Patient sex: M
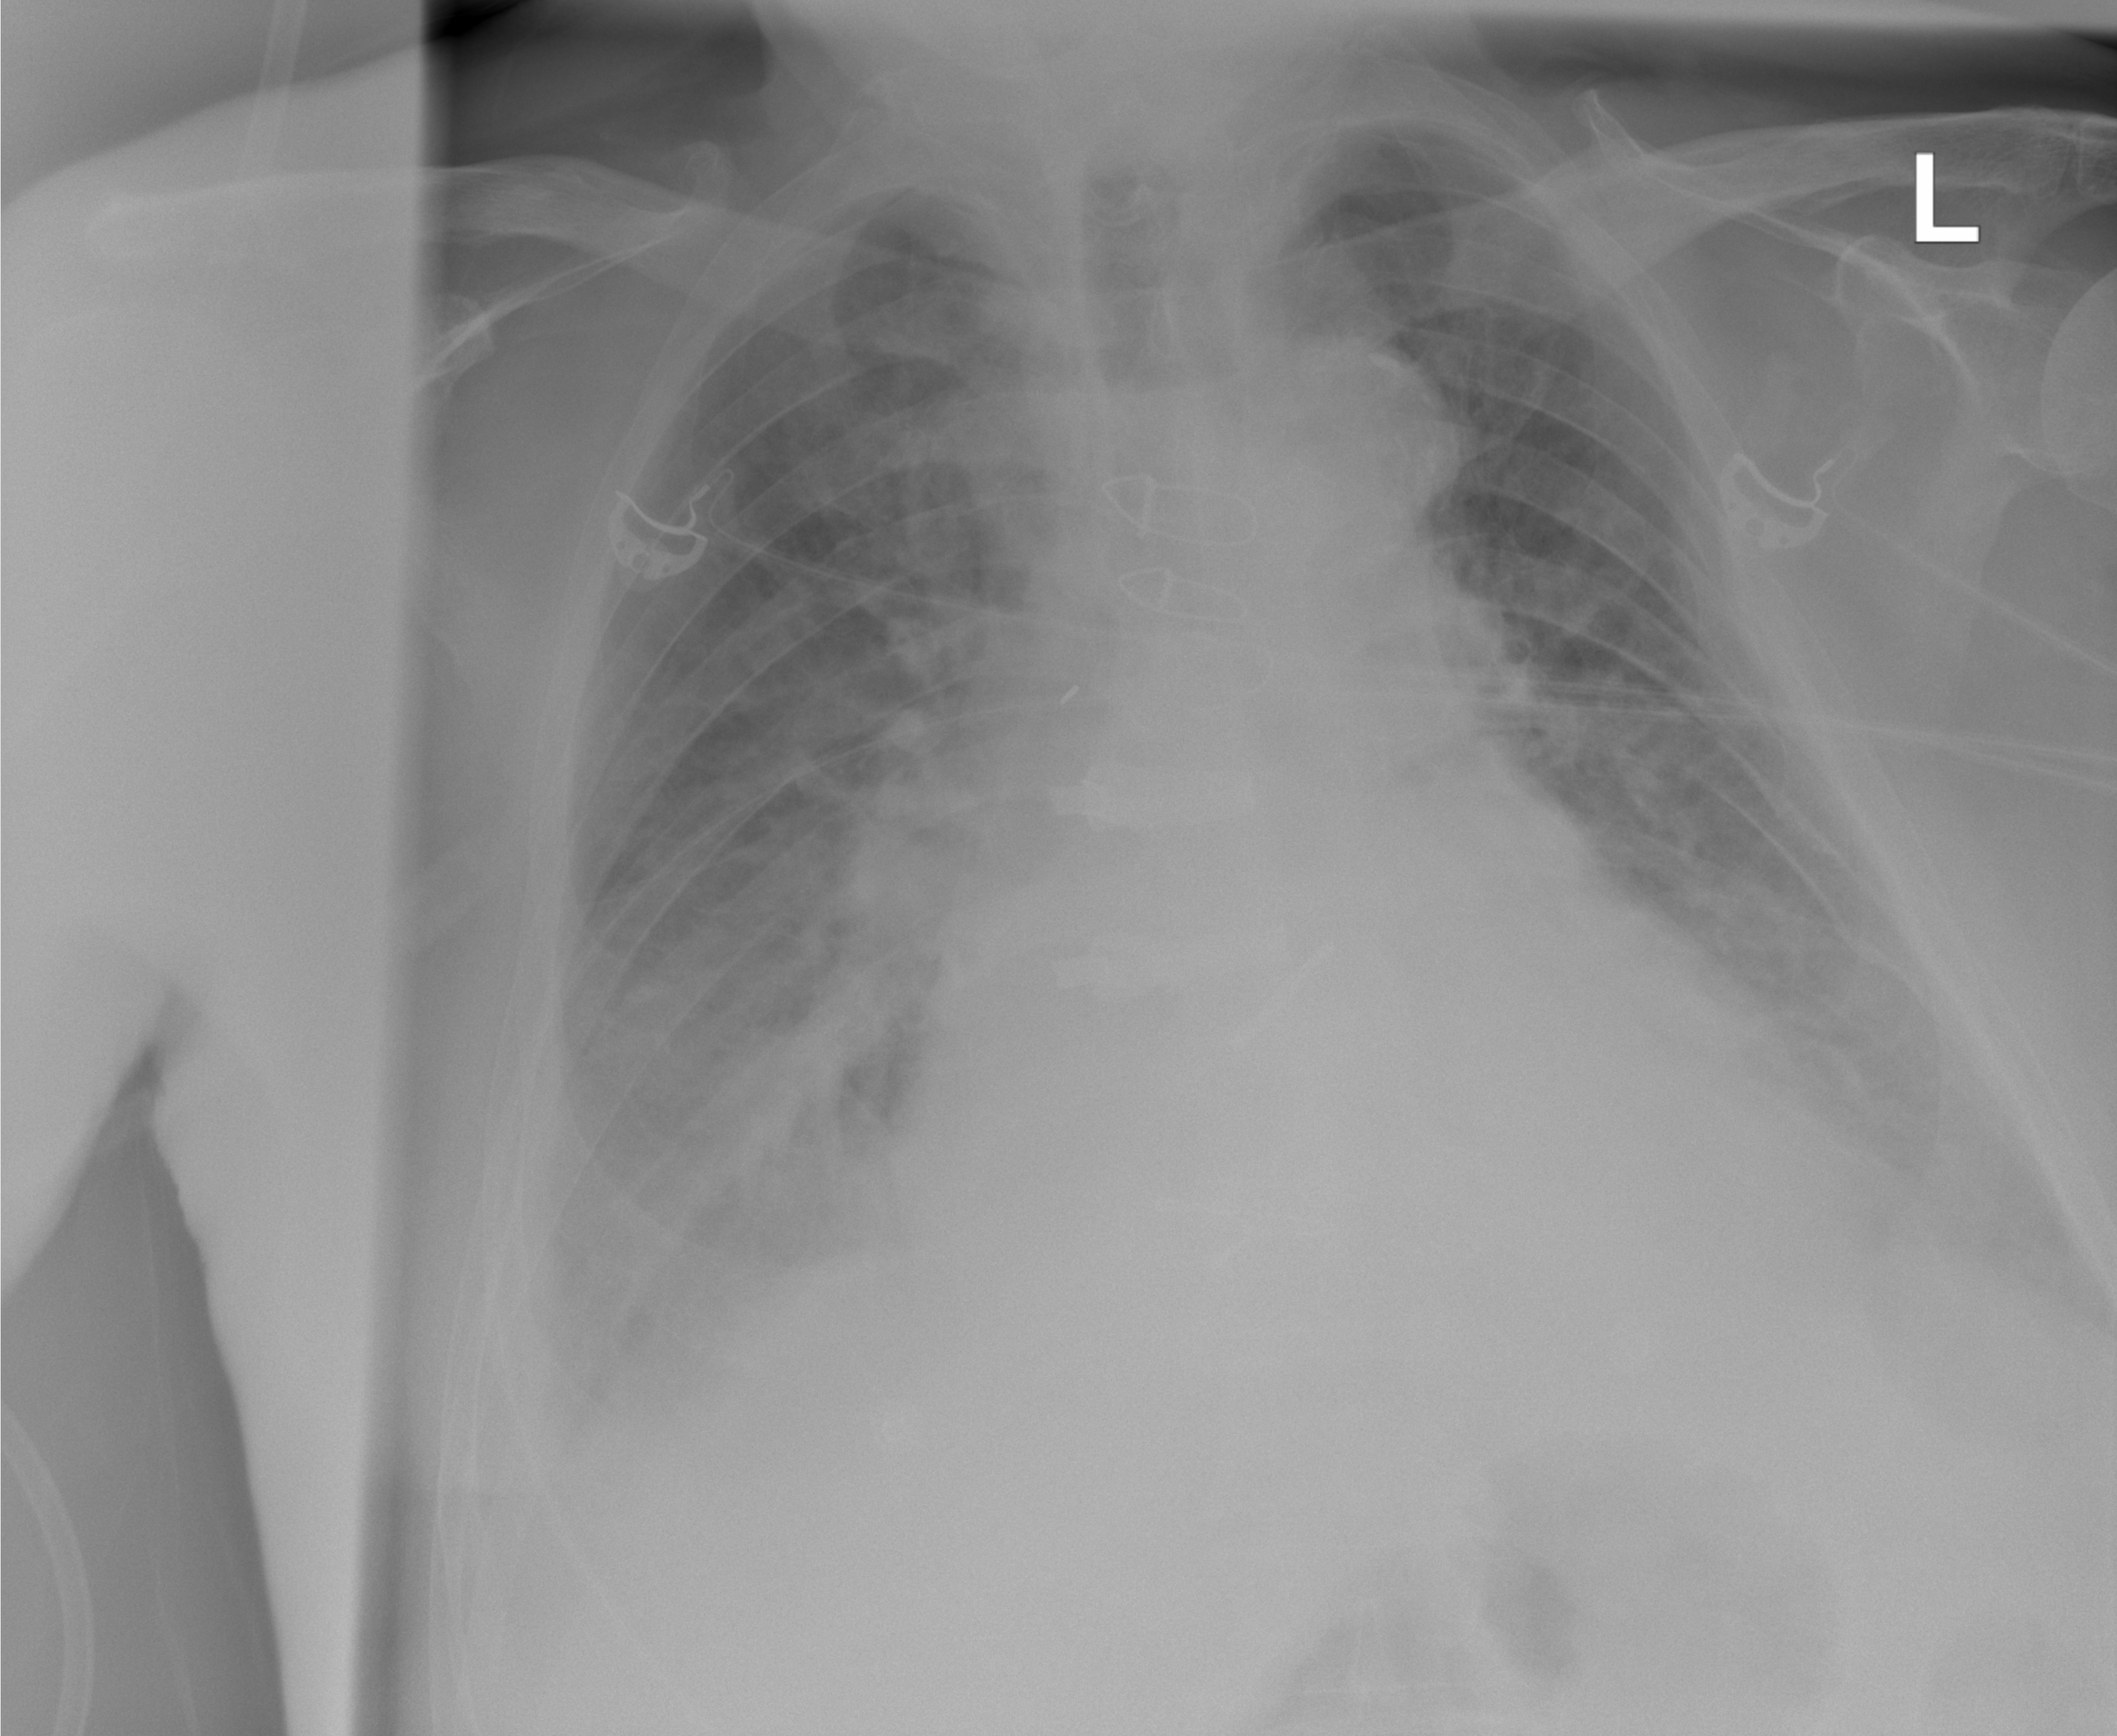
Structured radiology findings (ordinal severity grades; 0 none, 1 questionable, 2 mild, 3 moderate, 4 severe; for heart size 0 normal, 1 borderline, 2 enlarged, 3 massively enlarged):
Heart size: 0
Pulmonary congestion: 3
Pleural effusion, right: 2
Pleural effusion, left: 2
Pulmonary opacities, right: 0
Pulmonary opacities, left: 0
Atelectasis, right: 0
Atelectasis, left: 0